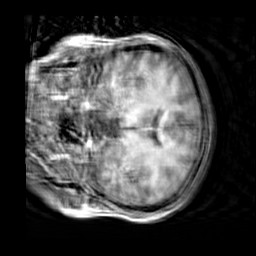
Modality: T1w
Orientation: coronal
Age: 19
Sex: female
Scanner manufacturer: siemens
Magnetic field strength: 3 T
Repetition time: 2.3 s
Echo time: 0.00303 s